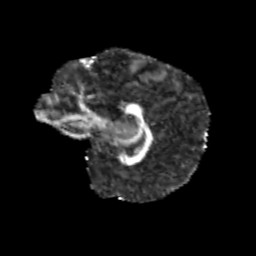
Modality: FA
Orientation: sagittal
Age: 10
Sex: female
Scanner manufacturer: siemens
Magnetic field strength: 3 T
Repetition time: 3.8 s
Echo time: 0.07 s